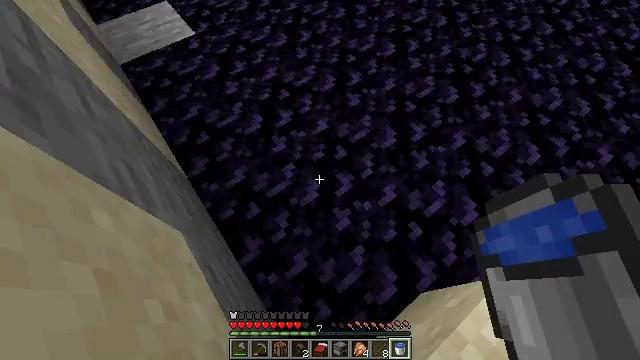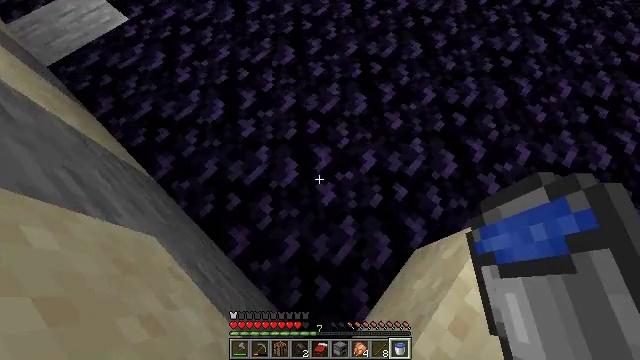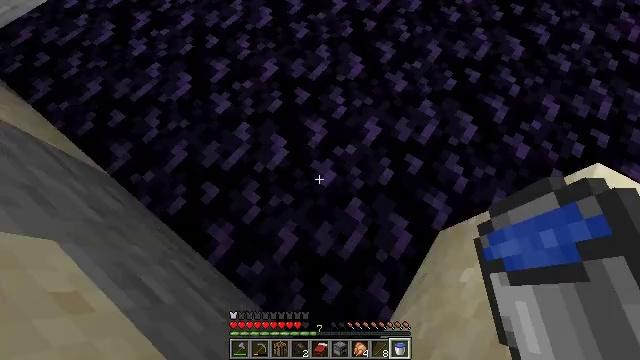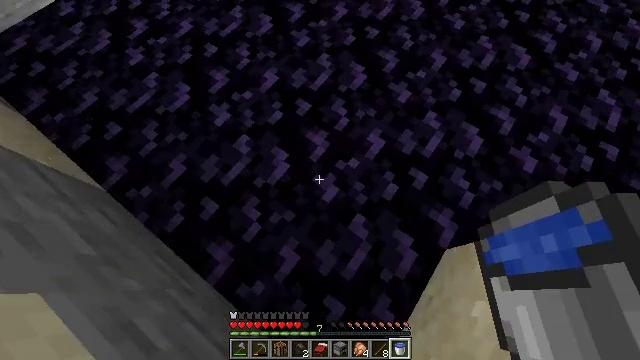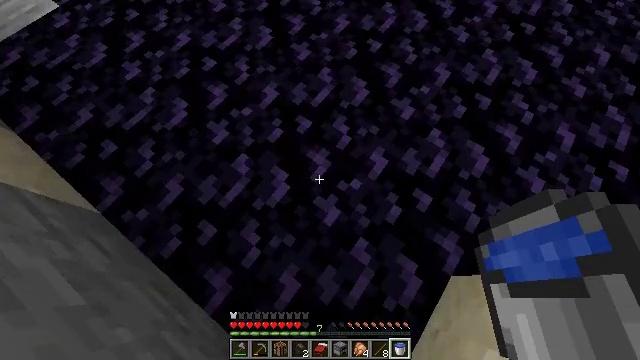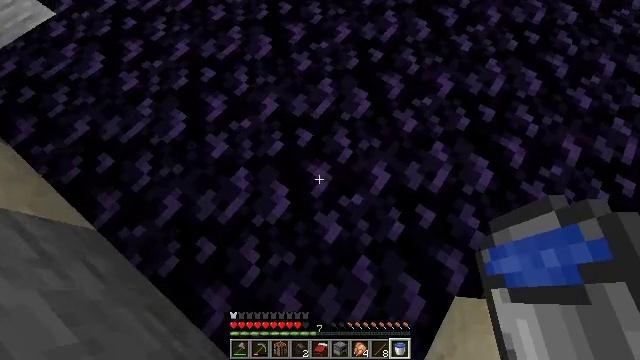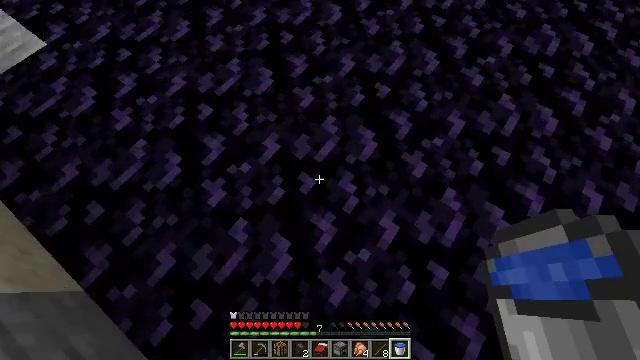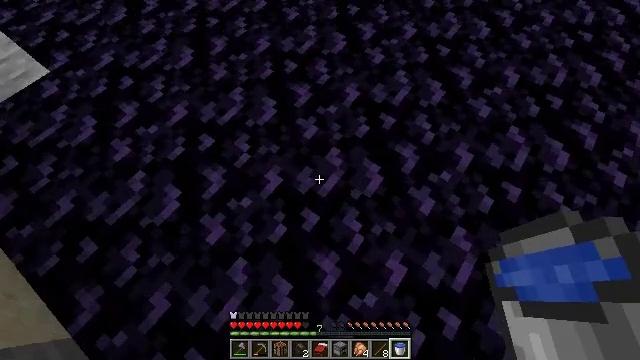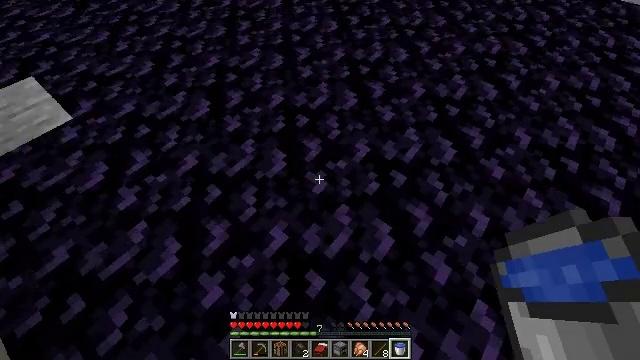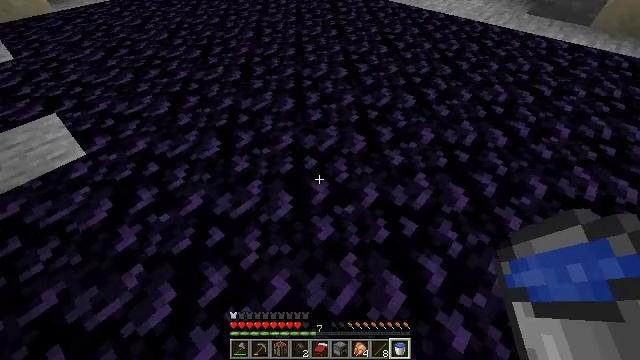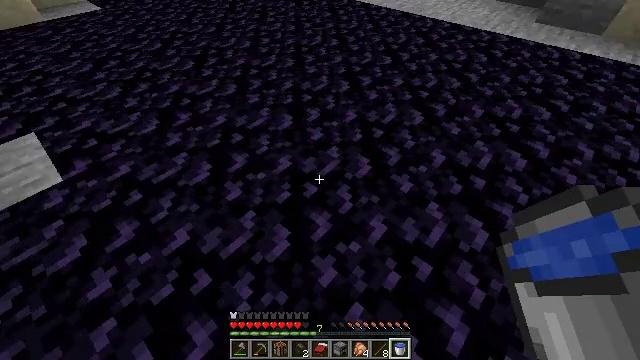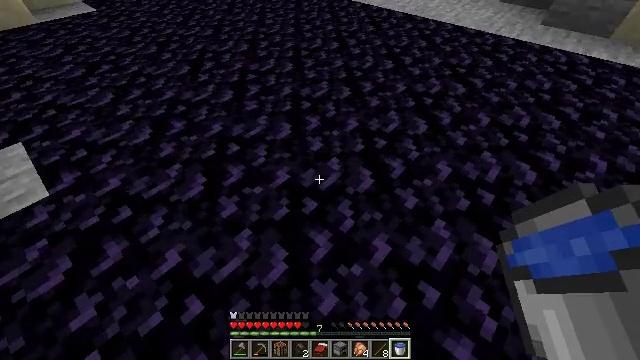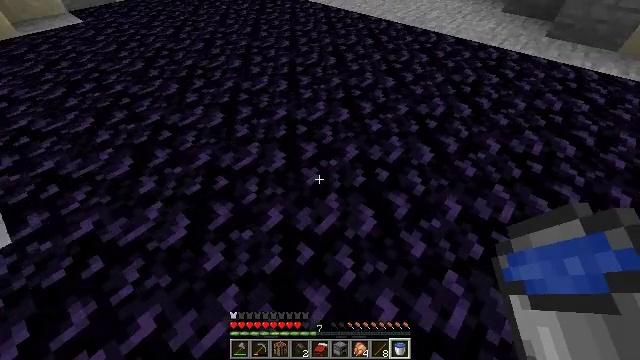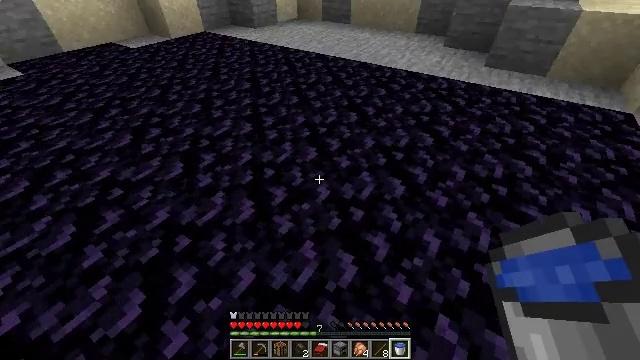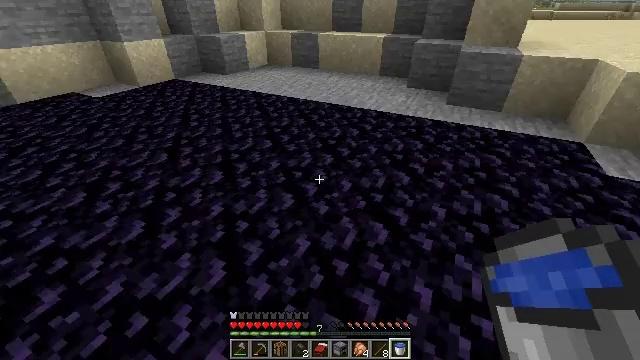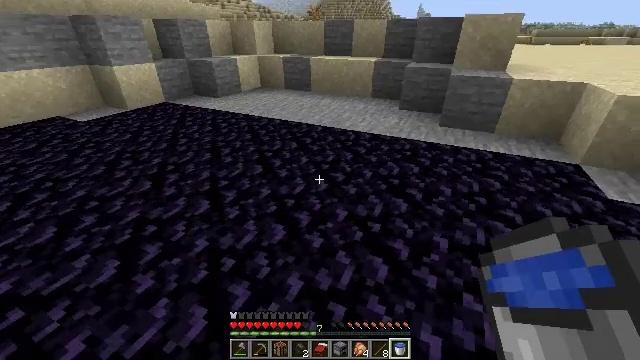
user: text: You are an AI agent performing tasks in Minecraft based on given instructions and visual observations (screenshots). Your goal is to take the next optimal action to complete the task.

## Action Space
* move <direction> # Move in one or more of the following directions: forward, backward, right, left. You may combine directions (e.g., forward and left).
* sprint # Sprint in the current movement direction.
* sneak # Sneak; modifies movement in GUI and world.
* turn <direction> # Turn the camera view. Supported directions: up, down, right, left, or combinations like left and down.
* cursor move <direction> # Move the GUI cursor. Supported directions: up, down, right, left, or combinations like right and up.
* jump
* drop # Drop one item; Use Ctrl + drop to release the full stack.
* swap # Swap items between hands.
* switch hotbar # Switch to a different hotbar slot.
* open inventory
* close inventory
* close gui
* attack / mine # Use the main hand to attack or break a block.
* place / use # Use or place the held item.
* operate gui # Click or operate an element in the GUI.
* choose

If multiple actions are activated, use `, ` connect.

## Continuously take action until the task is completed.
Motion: motion action
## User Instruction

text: Remove a rose bush from the inventory.
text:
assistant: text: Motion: move left, turn right and down
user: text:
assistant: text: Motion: turn right and down
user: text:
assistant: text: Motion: move forward
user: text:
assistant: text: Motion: move forward
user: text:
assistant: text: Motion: move forward
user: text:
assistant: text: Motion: move forward
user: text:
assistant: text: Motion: move forward, turn up
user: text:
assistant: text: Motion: move forward, turn left and up
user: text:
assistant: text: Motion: move forward, turn left and up
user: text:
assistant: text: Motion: move forward
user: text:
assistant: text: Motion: move forward
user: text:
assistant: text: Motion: move forward
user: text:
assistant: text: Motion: move forward, turn right and up
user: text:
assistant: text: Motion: move forward, turn right and up
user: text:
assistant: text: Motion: move forward, turn right and up
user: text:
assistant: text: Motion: move forward
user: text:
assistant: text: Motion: move forward
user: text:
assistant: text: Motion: move forward, turn up, switch to hotbar 1
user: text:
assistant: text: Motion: move forward, switch to hotbar 1
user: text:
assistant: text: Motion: move forward, switch to hotbar 1
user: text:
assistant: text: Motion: move forward, switch to hotbar 1
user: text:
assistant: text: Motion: turn down
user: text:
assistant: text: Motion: turn left and down, switch to hotbar 2
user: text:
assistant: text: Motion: turn left and down, switch to hotbar 2
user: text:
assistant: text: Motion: switch to hotbar 2
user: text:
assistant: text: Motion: switch to hotbar 2
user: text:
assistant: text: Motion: attack / mine
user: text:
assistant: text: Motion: attack / mine
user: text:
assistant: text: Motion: attack / mine
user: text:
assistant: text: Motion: attack / mine